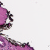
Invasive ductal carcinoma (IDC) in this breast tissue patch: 0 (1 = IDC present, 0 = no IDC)